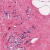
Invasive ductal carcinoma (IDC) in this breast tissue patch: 0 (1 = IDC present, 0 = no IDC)